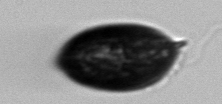
Label: Prorocentrum_micans